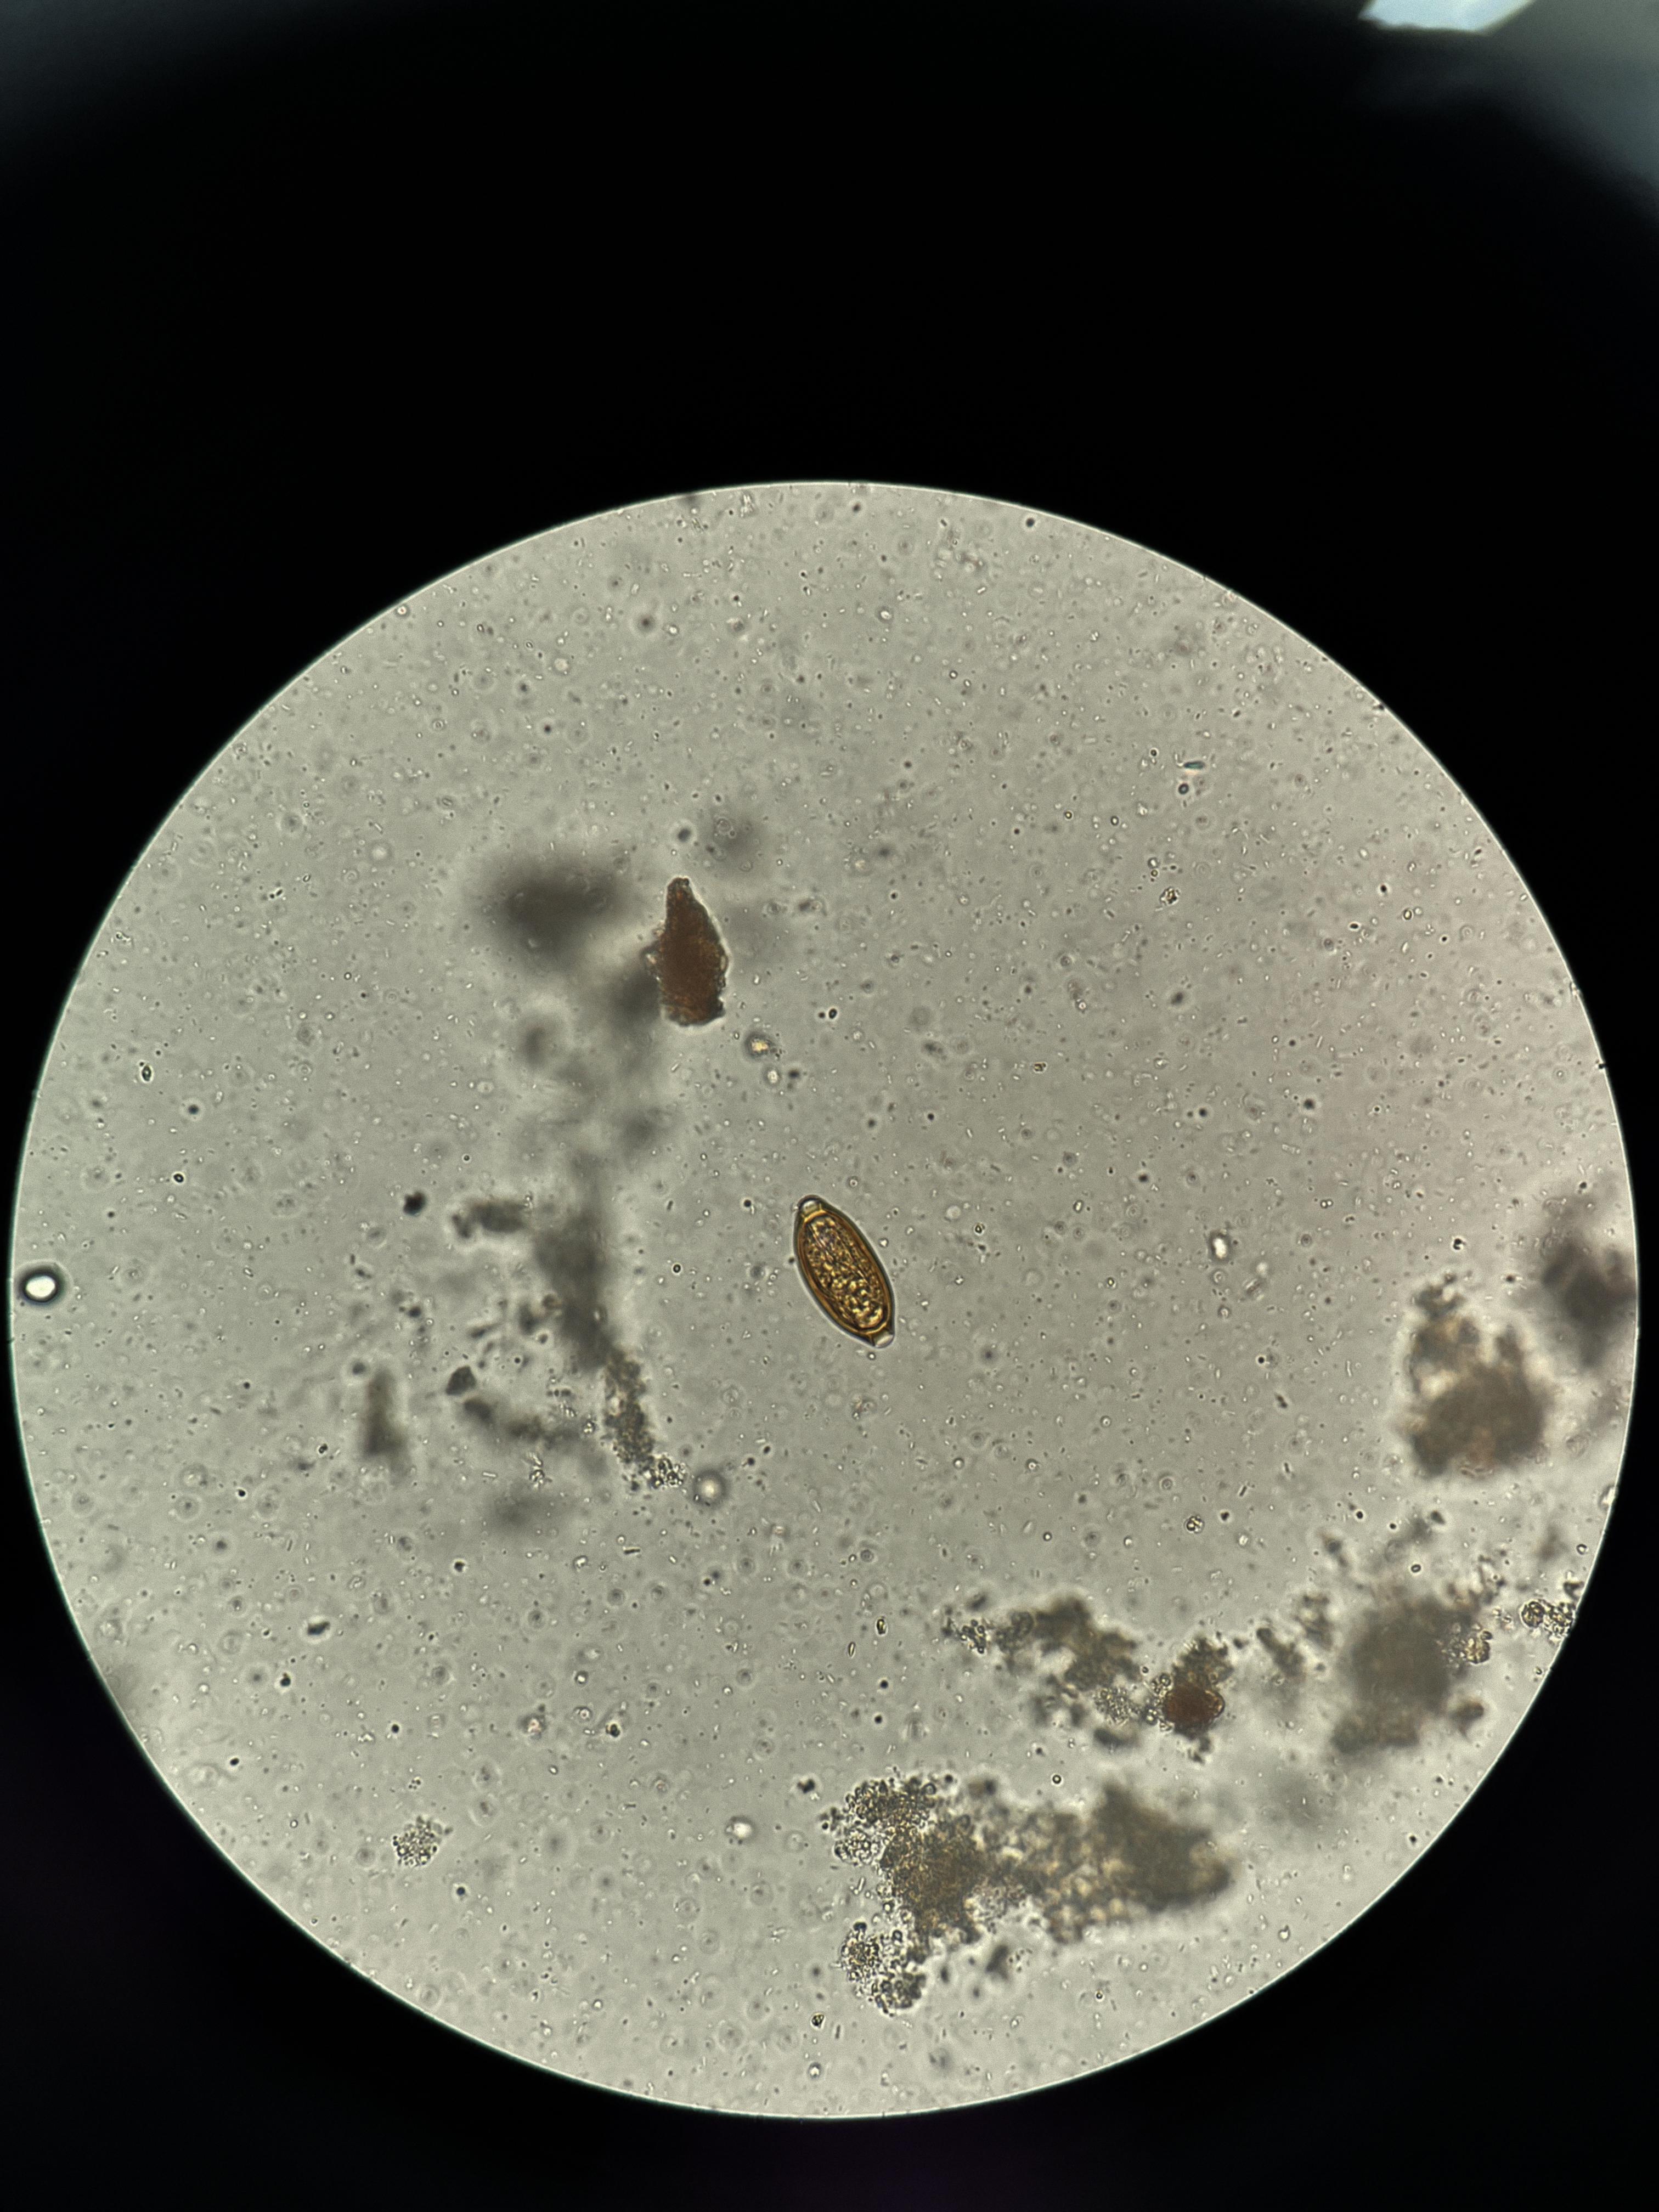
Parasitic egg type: Trichuris trichiura